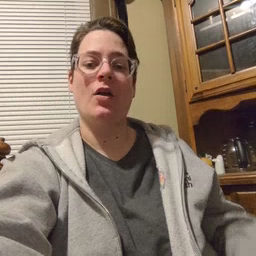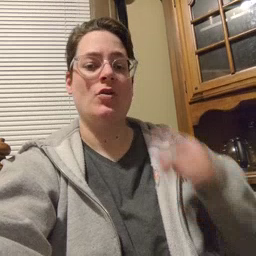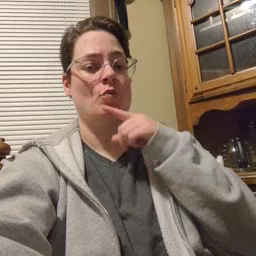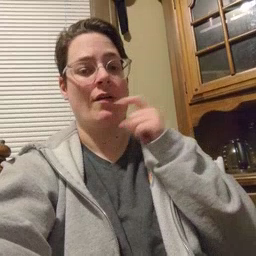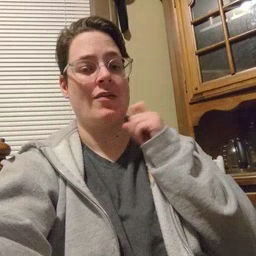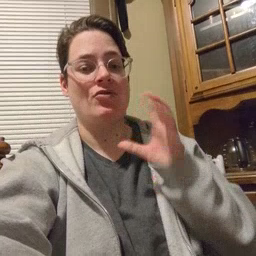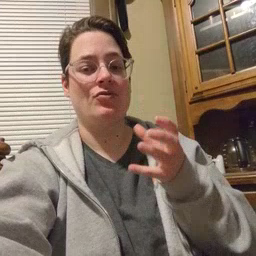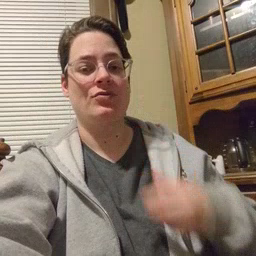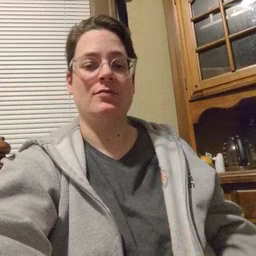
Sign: dryer